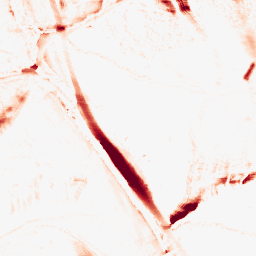
Category: morphological
Decomposition family: morphological_ellipse
Decomposition parameters: operation: opening
width: 10
height: 30
Upsampling method: bicubic
Upsampling parameters: scale: 8
Upsampling scale: 8